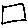
Label: square